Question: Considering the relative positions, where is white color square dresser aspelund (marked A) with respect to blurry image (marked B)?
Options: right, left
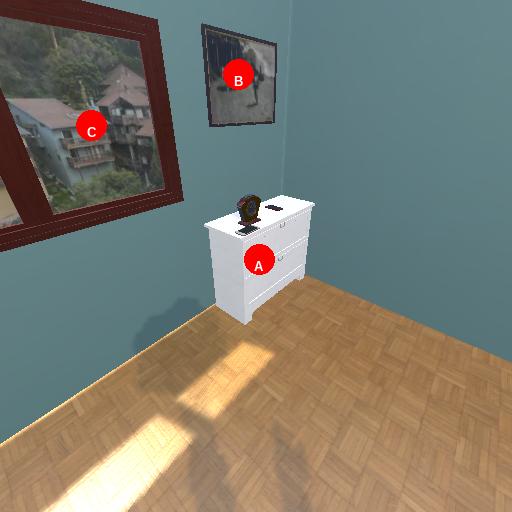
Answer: right